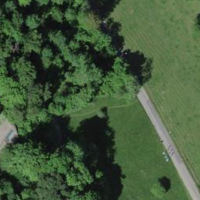
EUNIS habitat code: 24
Species observed at this site:
Asplenium trichomanes
Corylus avellana